Interaction volume radius: 5 \u00c5
Interaction volume height: 10 \u00c5
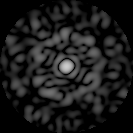
Disorder parameter: 0.8384